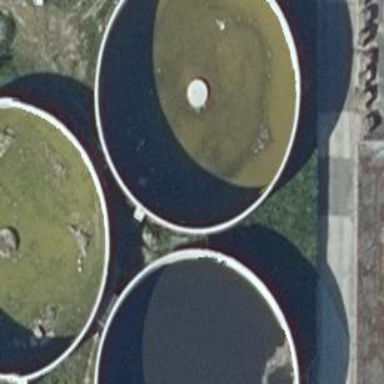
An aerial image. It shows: Storage tank with man-made structure.